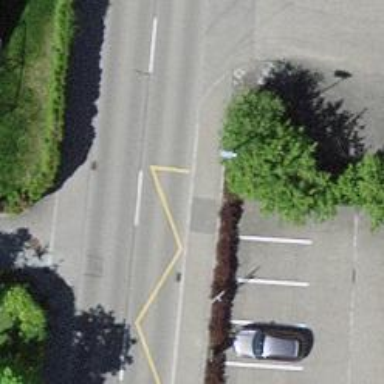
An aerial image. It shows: Bus stop with platform for public transport.